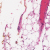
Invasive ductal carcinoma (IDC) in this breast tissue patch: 0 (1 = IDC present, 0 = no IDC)